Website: macys
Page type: delivery-shipping
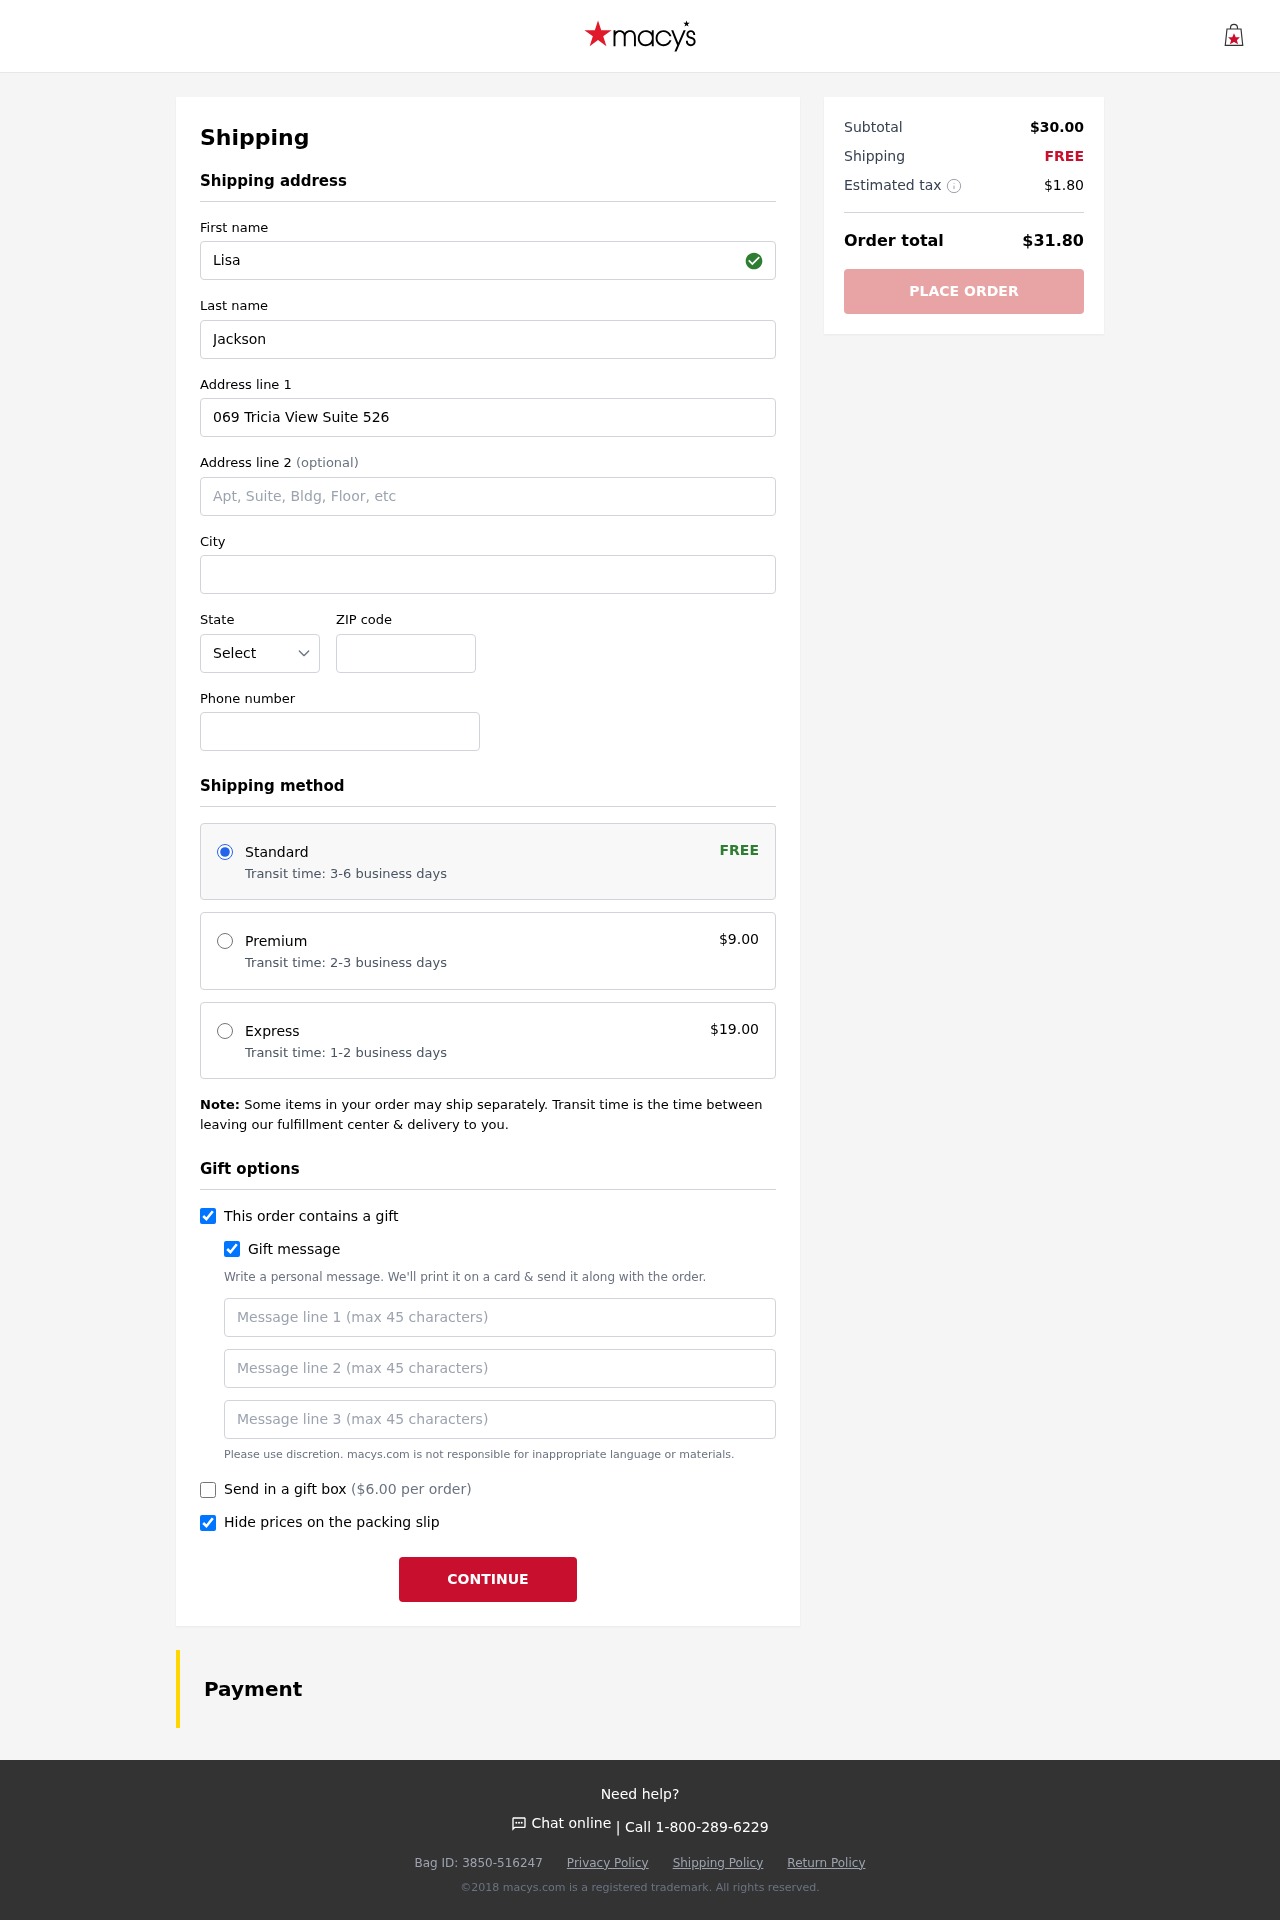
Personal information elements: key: PII_STATE_ABBR
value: IL
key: PII_FIRSTNAME
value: Lisa
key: PII_LASTNAME
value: Jackson
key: PII_STREET
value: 069 Tricia View Suite 526
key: PII_CITY
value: Wallacemouth
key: PII_POSTCODE
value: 19765
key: PII_PHONE
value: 2047251061
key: PII_GIFT_MESSAGE
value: Happy birthday to the amazing you! I saw this beautiful ring and thought it would be a perfect reminder of your strength and faith. Hope it brings you as much joy as you bring to everyone around you!  Lisa
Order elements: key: ORDER_SHIPPING_STANDARD
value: Transit time: 3-6 business days
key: ORDER_SHIPPING_COST
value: FREE
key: ORDER_SHIPPING_PREMIUM
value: Transit time: 2-3 business days
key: ORDER_SHIPPING_PREMIUM_PRICE
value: $9.00
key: ORDER_SHIPPING_EXPRESS
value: Transit time: 1-2 business days
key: ORDER_SHIPPING_EXPRESS_PRICE
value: $19.00
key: ORDER_GIFT_BOX_PRICE
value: ($6.00 per order)
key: ORDER_SUBTOTAL
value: $30.00
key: ORDER_SHIPPING_COST2
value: FREE
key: ORDER_TAX
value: $1.80
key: ORDER_TOTAL
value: $31.80